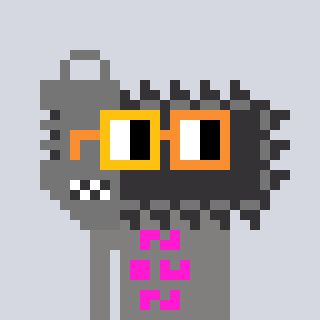
a pixel art character with square yellow and orange glasses, a chainsaw-shaped head and a bluegrey-colored body on a cool background